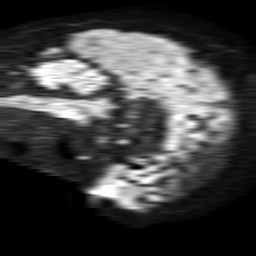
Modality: TRACE
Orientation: sagittal
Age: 67
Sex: male
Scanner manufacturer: philips
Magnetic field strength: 1.5 T
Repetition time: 4.6 s
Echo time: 0.08631 s